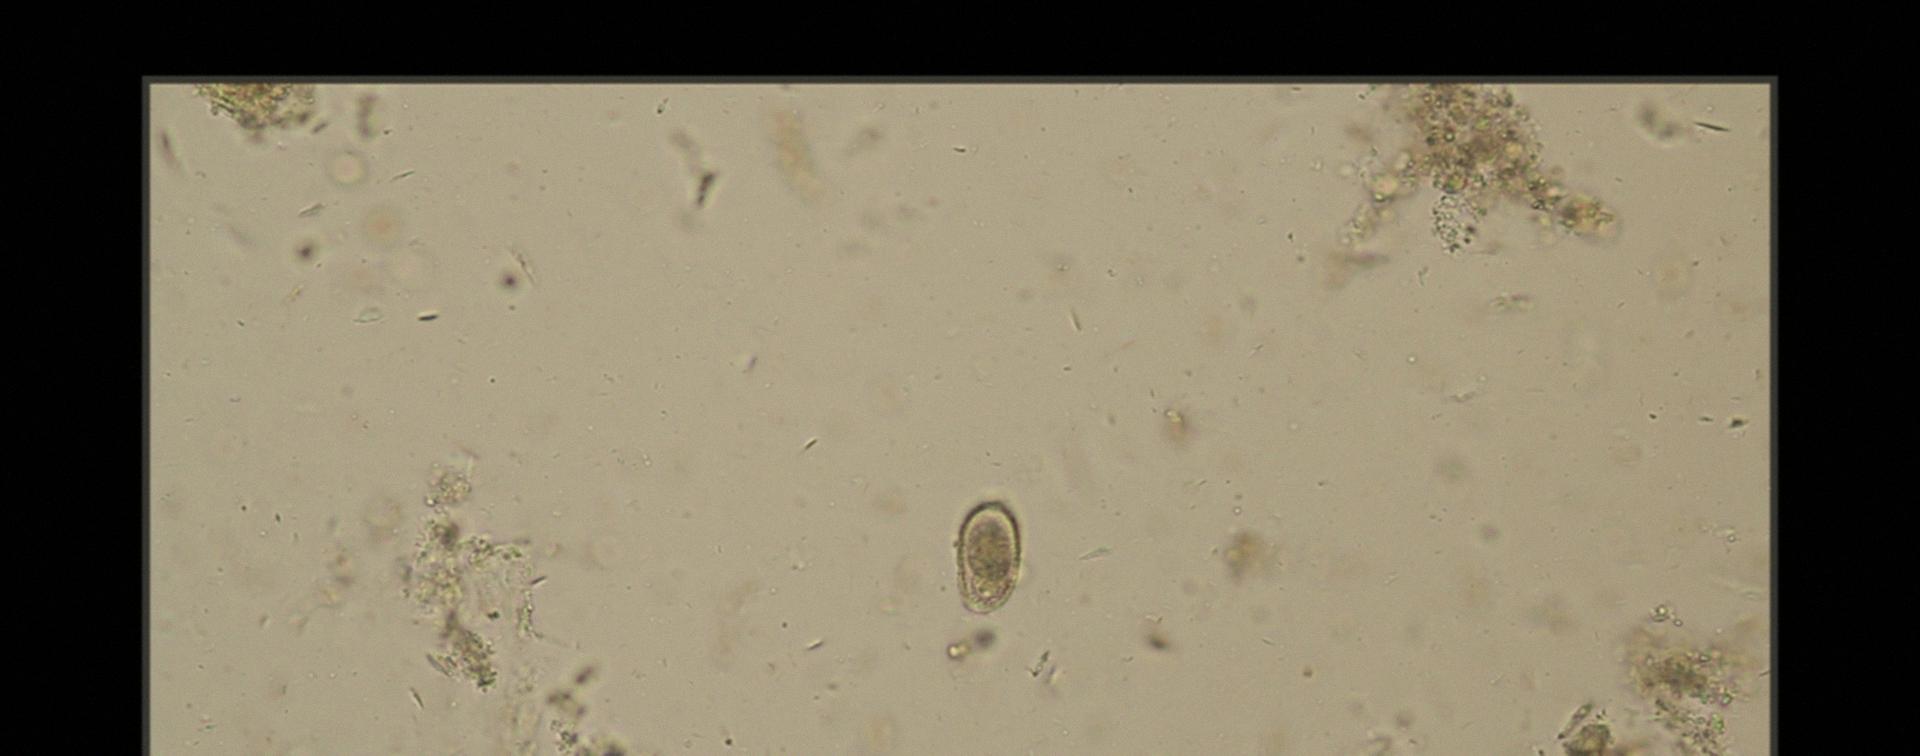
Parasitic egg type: Capillaria philippinensis